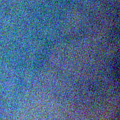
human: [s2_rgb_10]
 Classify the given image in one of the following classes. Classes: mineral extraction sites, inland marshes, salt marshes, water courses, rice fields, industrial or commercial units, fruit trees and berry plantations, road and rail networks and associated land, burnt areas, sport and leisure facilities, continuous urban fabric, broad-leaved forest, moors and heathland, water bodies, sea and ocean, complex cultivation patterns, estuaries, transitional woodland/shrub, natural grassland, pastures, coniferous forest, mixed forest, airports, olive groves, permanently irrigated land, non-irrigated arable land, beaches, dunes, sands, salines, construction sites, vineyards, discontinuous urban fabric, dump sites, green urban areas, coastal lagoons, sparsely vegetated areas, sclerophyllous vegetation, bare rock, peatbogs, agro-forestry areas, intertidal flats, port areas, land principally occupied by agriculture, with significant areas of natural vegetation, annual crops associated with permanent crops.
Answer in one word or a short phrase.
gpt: coastal lagoons